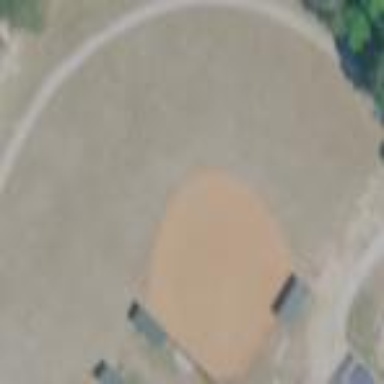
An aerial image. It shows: Baseball pitch for leisure and sports activities.